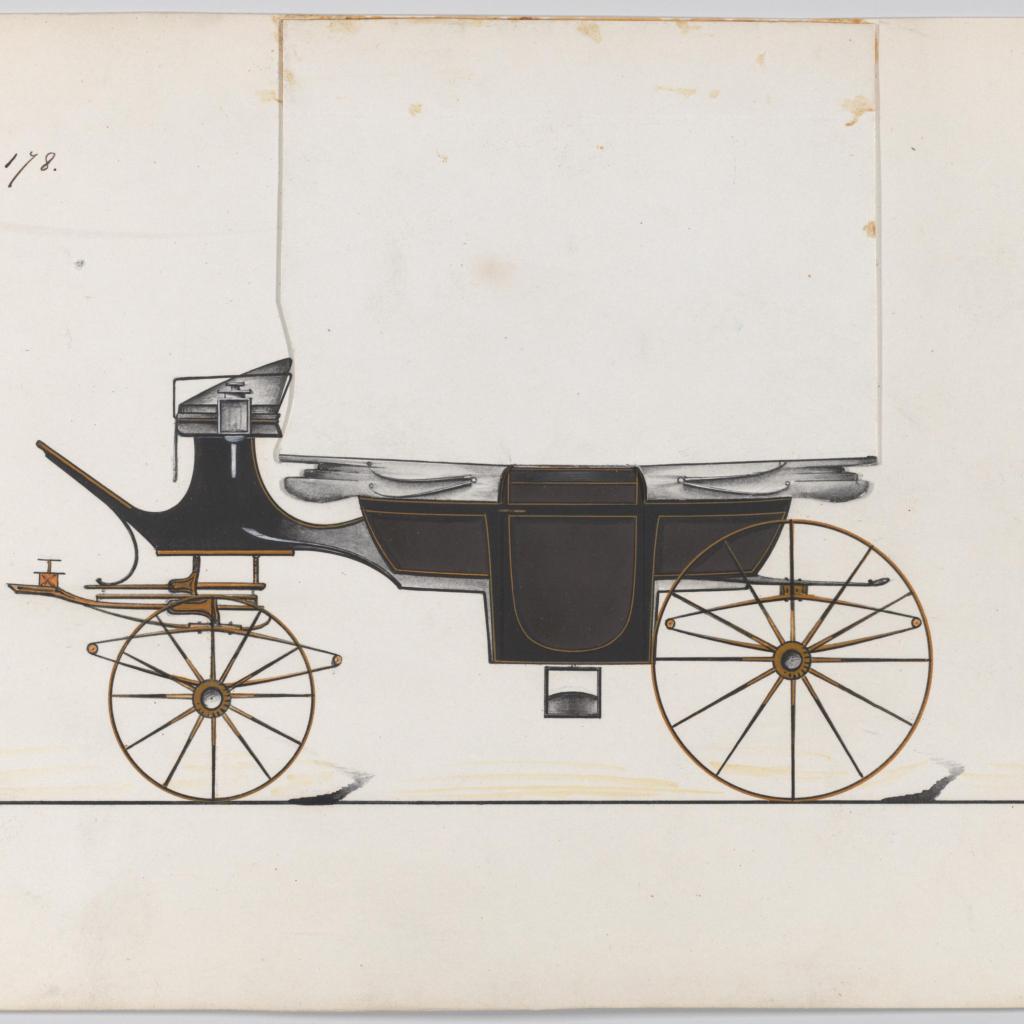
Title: Design for Landau, No. 3178
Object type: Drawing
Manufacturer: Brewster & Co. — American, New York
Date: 1875
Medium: Pen and black ink, watercolor and gouache with gum arabic
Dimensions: sheet: 6 3/4 x 9 3/4 in. (17.1 x 24.8 cm)
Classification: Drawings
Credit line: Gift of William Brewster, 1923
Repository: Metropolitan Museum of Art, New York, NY